Question: I've written code to plot density data for variations of an A/B test. I'd like to improve the visual by shading (with the fill being slightly transparent) the area below each curve. I'm currently using matplot, but understand ggplot might be a better option.
Any ideas? Thanks.
'''
# Setup data frame - these are results from an A/B experiment
conv_data = data.frame(
VarNames = c("Variation 1", "Variation 2", "Variation 3") # Set variation names
,NumSuccess = c(1,90,899) # Set number of successes / conversions
,NumTrials = c(10,100,1070) # Set number of trials
)
conv_data$NumFailures = conv_data$NumTrials - conv_data$NumSuccess # Set number of failures [no conversions]
num_var = NROW(conv_data) # Set total number of variations
plot_col = rainbow(num_var) # Set plot colors
get_density_data <- function(n_var, s, f) {
x = seq(0,1,length.out=100) # 0.01,0.02,0.03...1
dens_data = matrix(data = NA, nrow=length(x), ncol=(n_var+1))
dens_data[,1] = x
# set density data
for(j in 1:n_var) {
# +1 to s[], f[] to ensure uniform prior
dens_data[,j+1] = dbeta(x, s[j]+1, f[j]+1)
}
return(dens_data)
}
density_data = get_density_data(num_var, conv_data$NumSuccess, conv_data$NumFailures)
matplot(density_data[,1]*100, density_data[,-1], type = "l", lty = 1, col = plot_col, ylab = "Probability Density", xlab = "Conversion Rate %", yaxt = "n")
legend("topleft", col=plot_col, legend = conv_data$VarNames, lwd = 1)
'''
This produces the following plot:

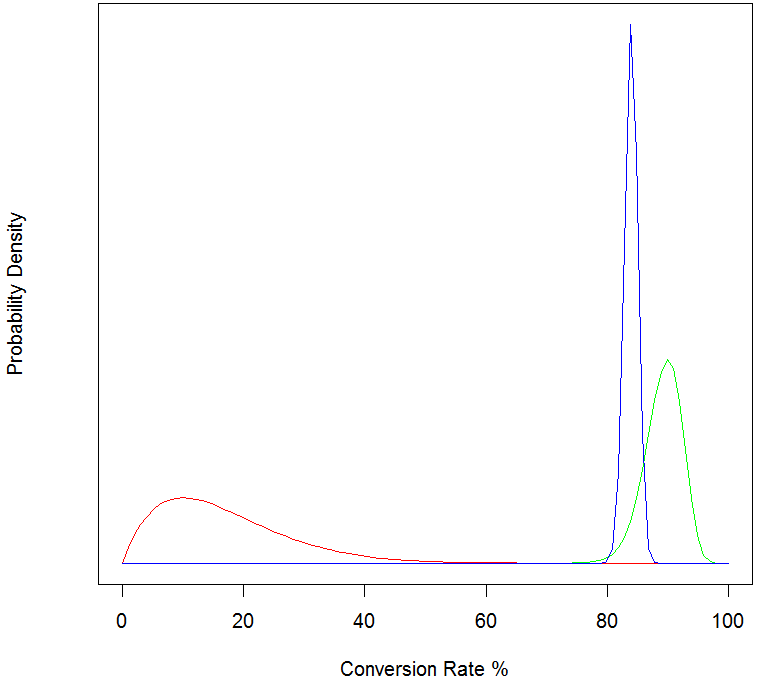
Answer: '''
# Setup data frame - these are results from an A/B experiment
conv_data = data.frame(
VarNames = c("Variation 1", "Variation 2", "Variation 3") # Set variation names
,NumSuccess = c(1,90,899) # Set number of successes / conversions
,NumTrials = c(10,100,1070) # Set number of trials
)
conv_data$NumFailures = conv_data$NumTrials - conv_data$NumSuccess # Set number of failures [no conversions]
num_var = NROW(conv_data) # Set total number of variations
plot_col = rainbow(num_var) # Set plot colors
get_density_data <- function(n_var, s, f) {
x = seq(0,1,length.out=100) # 0.01,0.02,0.03...1
dens_data = matrix(data = NA, nrow=length(x), ncol=(n_var+1))
dens_data[,1] = x
# set density data
for(j in 1:n_var) {
# +1 to s[], f[] to ensure uniform prior
dens_data[,j+1] = dbeta(x, s[j]+1, f[j]+1)
}
return(dens_data)
}
density_data = get_density_data(num_var, conv_data$NumSuccess, conv_data$NumFailures)
matplot(density_data[,1]*100, density_data[,-1], type = "l",
lty = 1, col = plot_col, ylab = "Probability Density",
xlab = "Conversion Rate %", yaxt = "n")
legend("topleft", col=plot_col, legend = conv_data$VarNames, lwd = 1)
## and add this part
for (ii in seq_along(plot_col))
polygon(c(density_data[, 1] * 100, rev(density_data[, 1] * 100)),
c(density_data[, ii + 1], rep(0, nrow(density_data))),
col = adjustcolor(plot_col[ii], alpha.f = .25))
'''